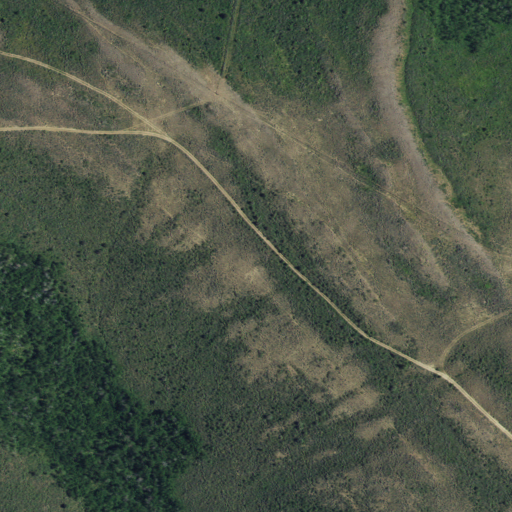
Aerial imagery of mountain in Idaho named Jumpoff Hill containing shrub, grassland, and deciduous forest